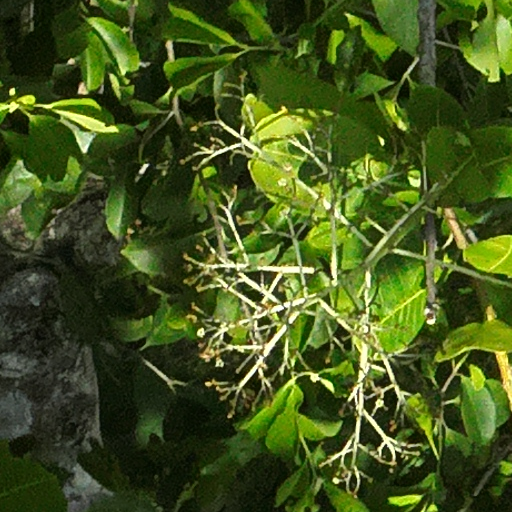
Species: Anacardium excelsum
GBIF accepted scientific name: Anacardium excelsum
Crown area (m\u00b2): 206.792